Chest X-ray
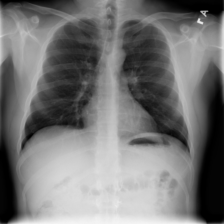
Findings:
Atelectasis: negative
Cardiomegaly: negative
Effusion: negative
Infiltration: negative
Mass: negative
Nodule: negative
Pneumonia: negative
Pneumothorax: negative
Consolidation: negative
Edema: negative
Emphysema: negative
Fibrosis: negative
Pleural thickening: negative
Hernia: negative